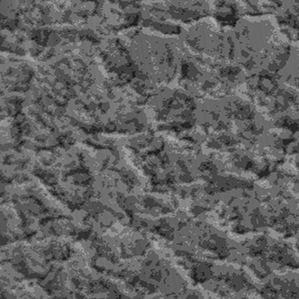
Label: frost